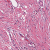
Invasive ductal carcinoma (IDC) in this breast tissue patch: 0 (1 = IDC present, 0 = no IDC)